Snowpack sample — Loveland Pass, Silver Plume, Colorado, USA (2/11/26, 12:00 PM MST)
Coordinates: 39.663, -105.886
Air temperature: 35 °F
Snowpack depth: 82 cm
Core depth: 40 cm
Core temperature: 23 °F
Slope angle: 13°, slope face: 12°
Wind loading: high
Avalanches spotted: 1
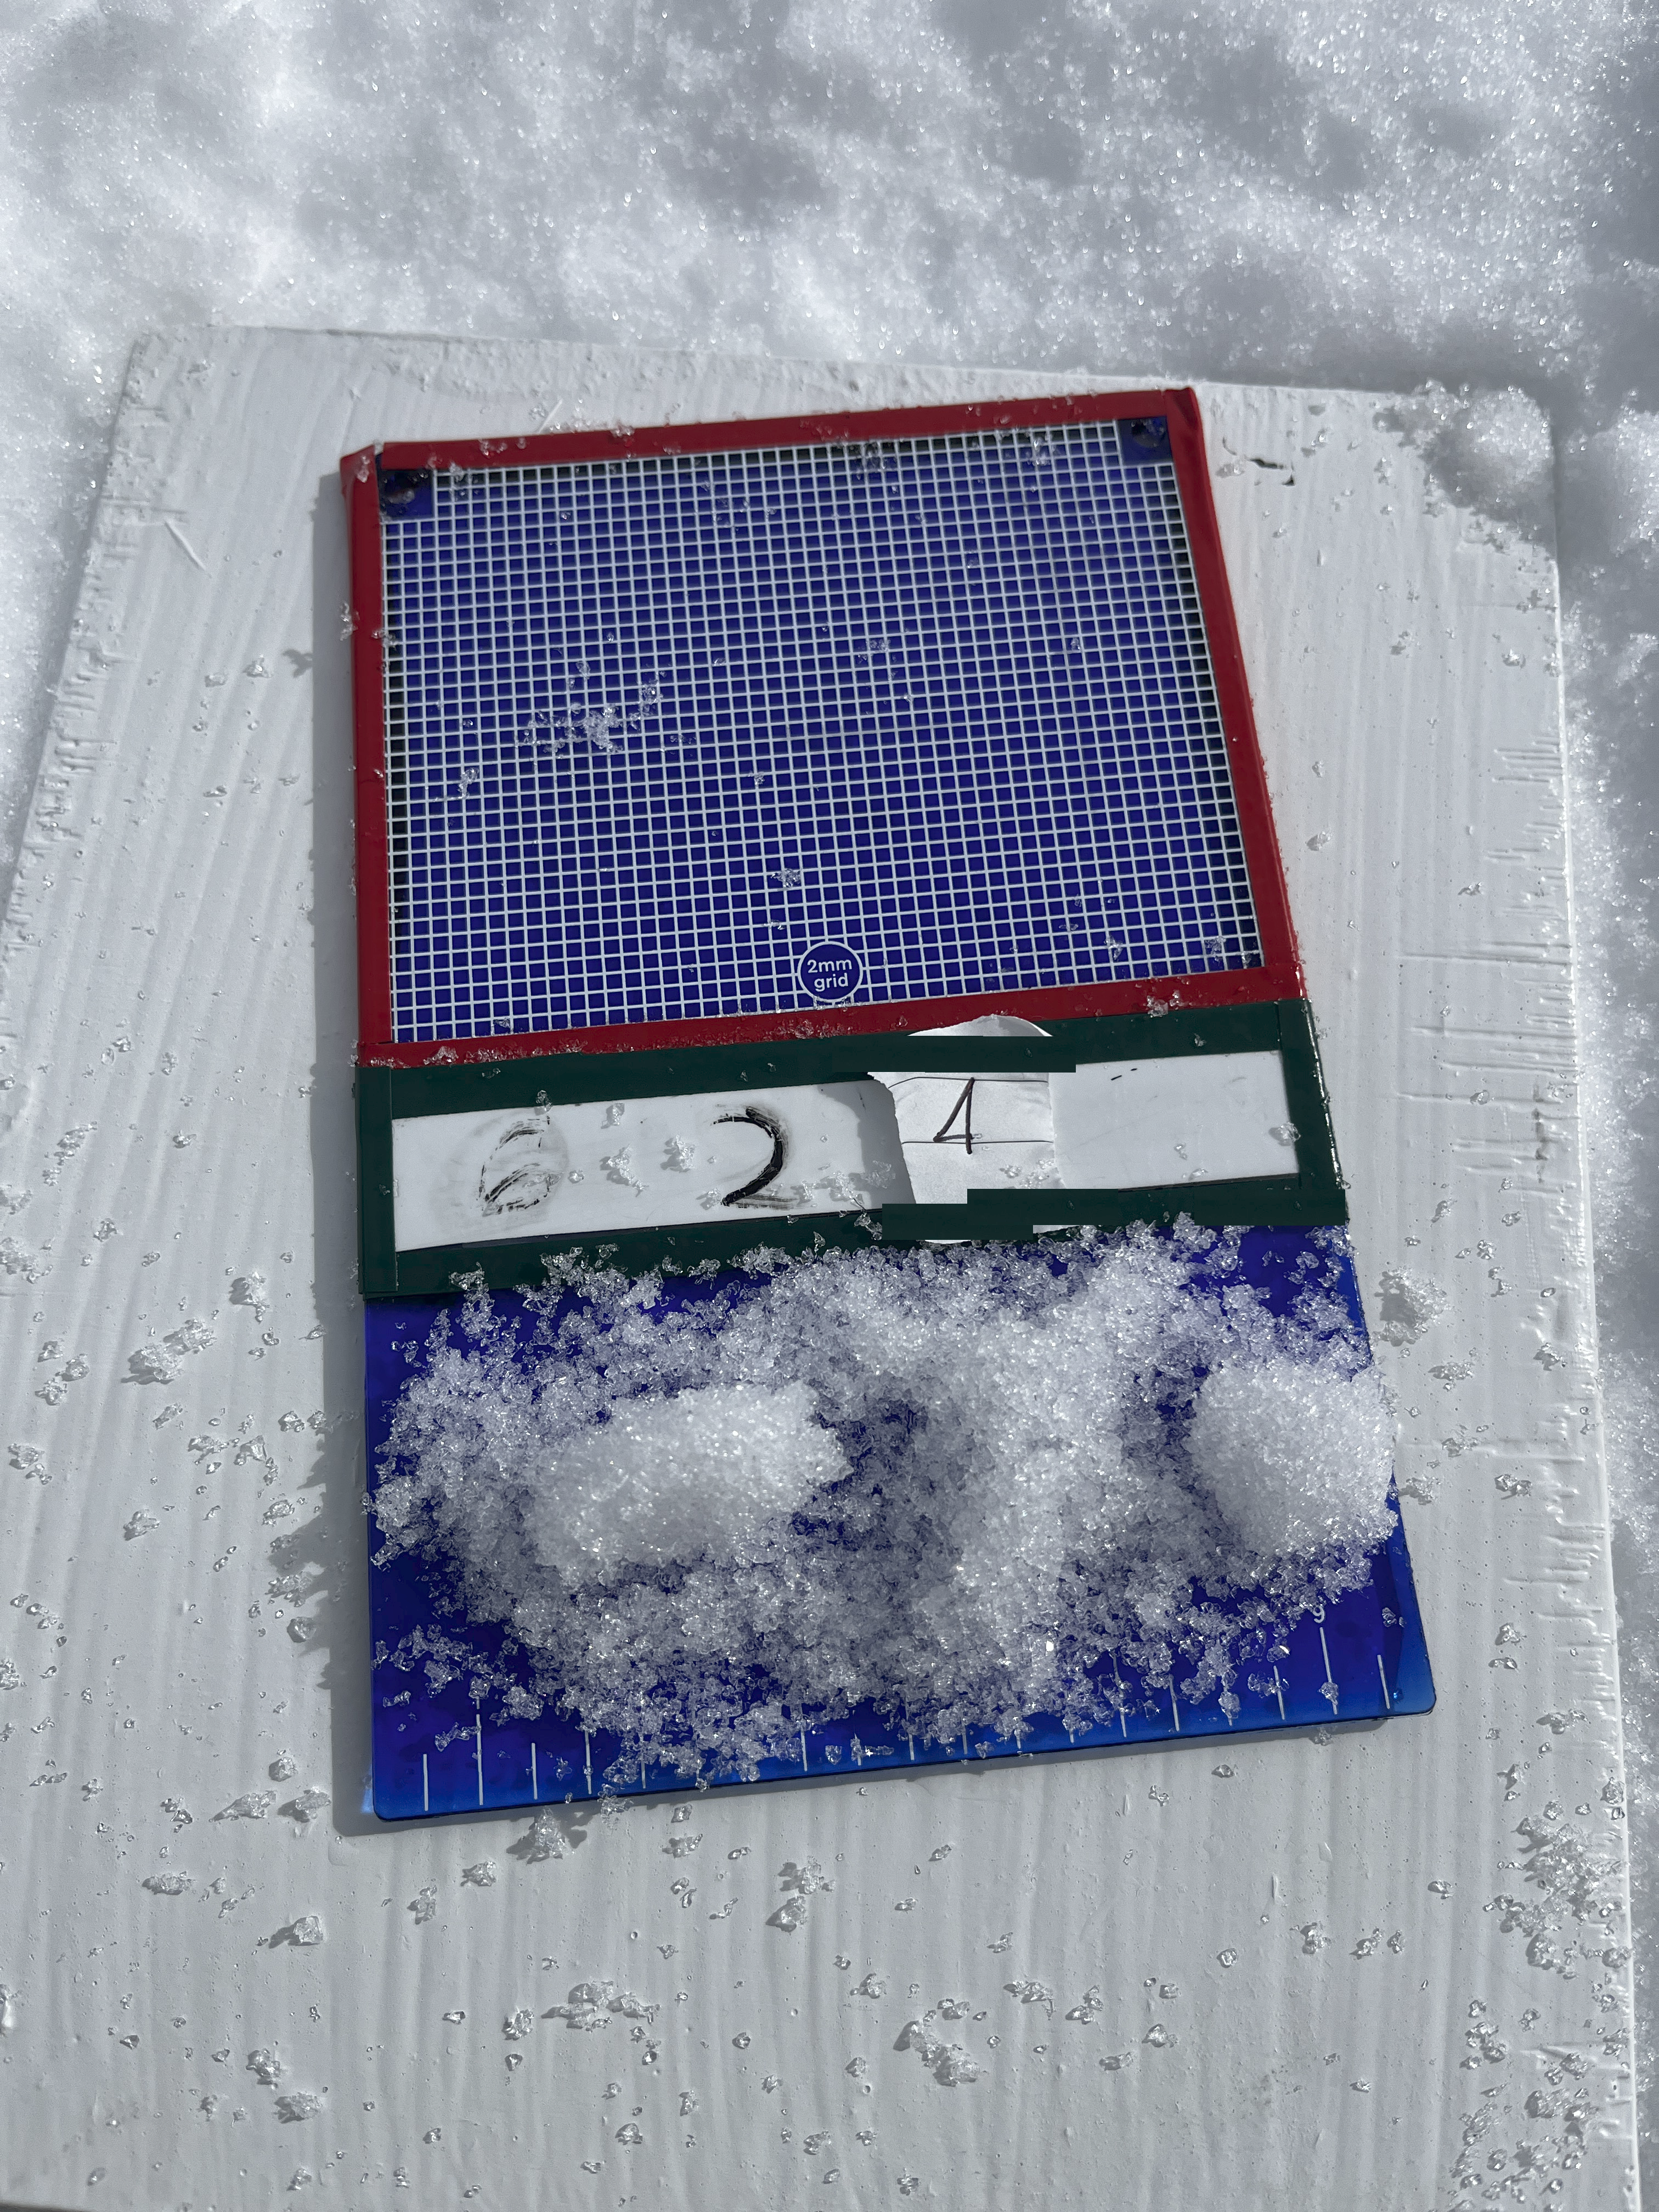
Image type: crystal_card
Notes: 1 small avalanche spotted on the north side of the bowl, lots of wind loading